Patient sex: F
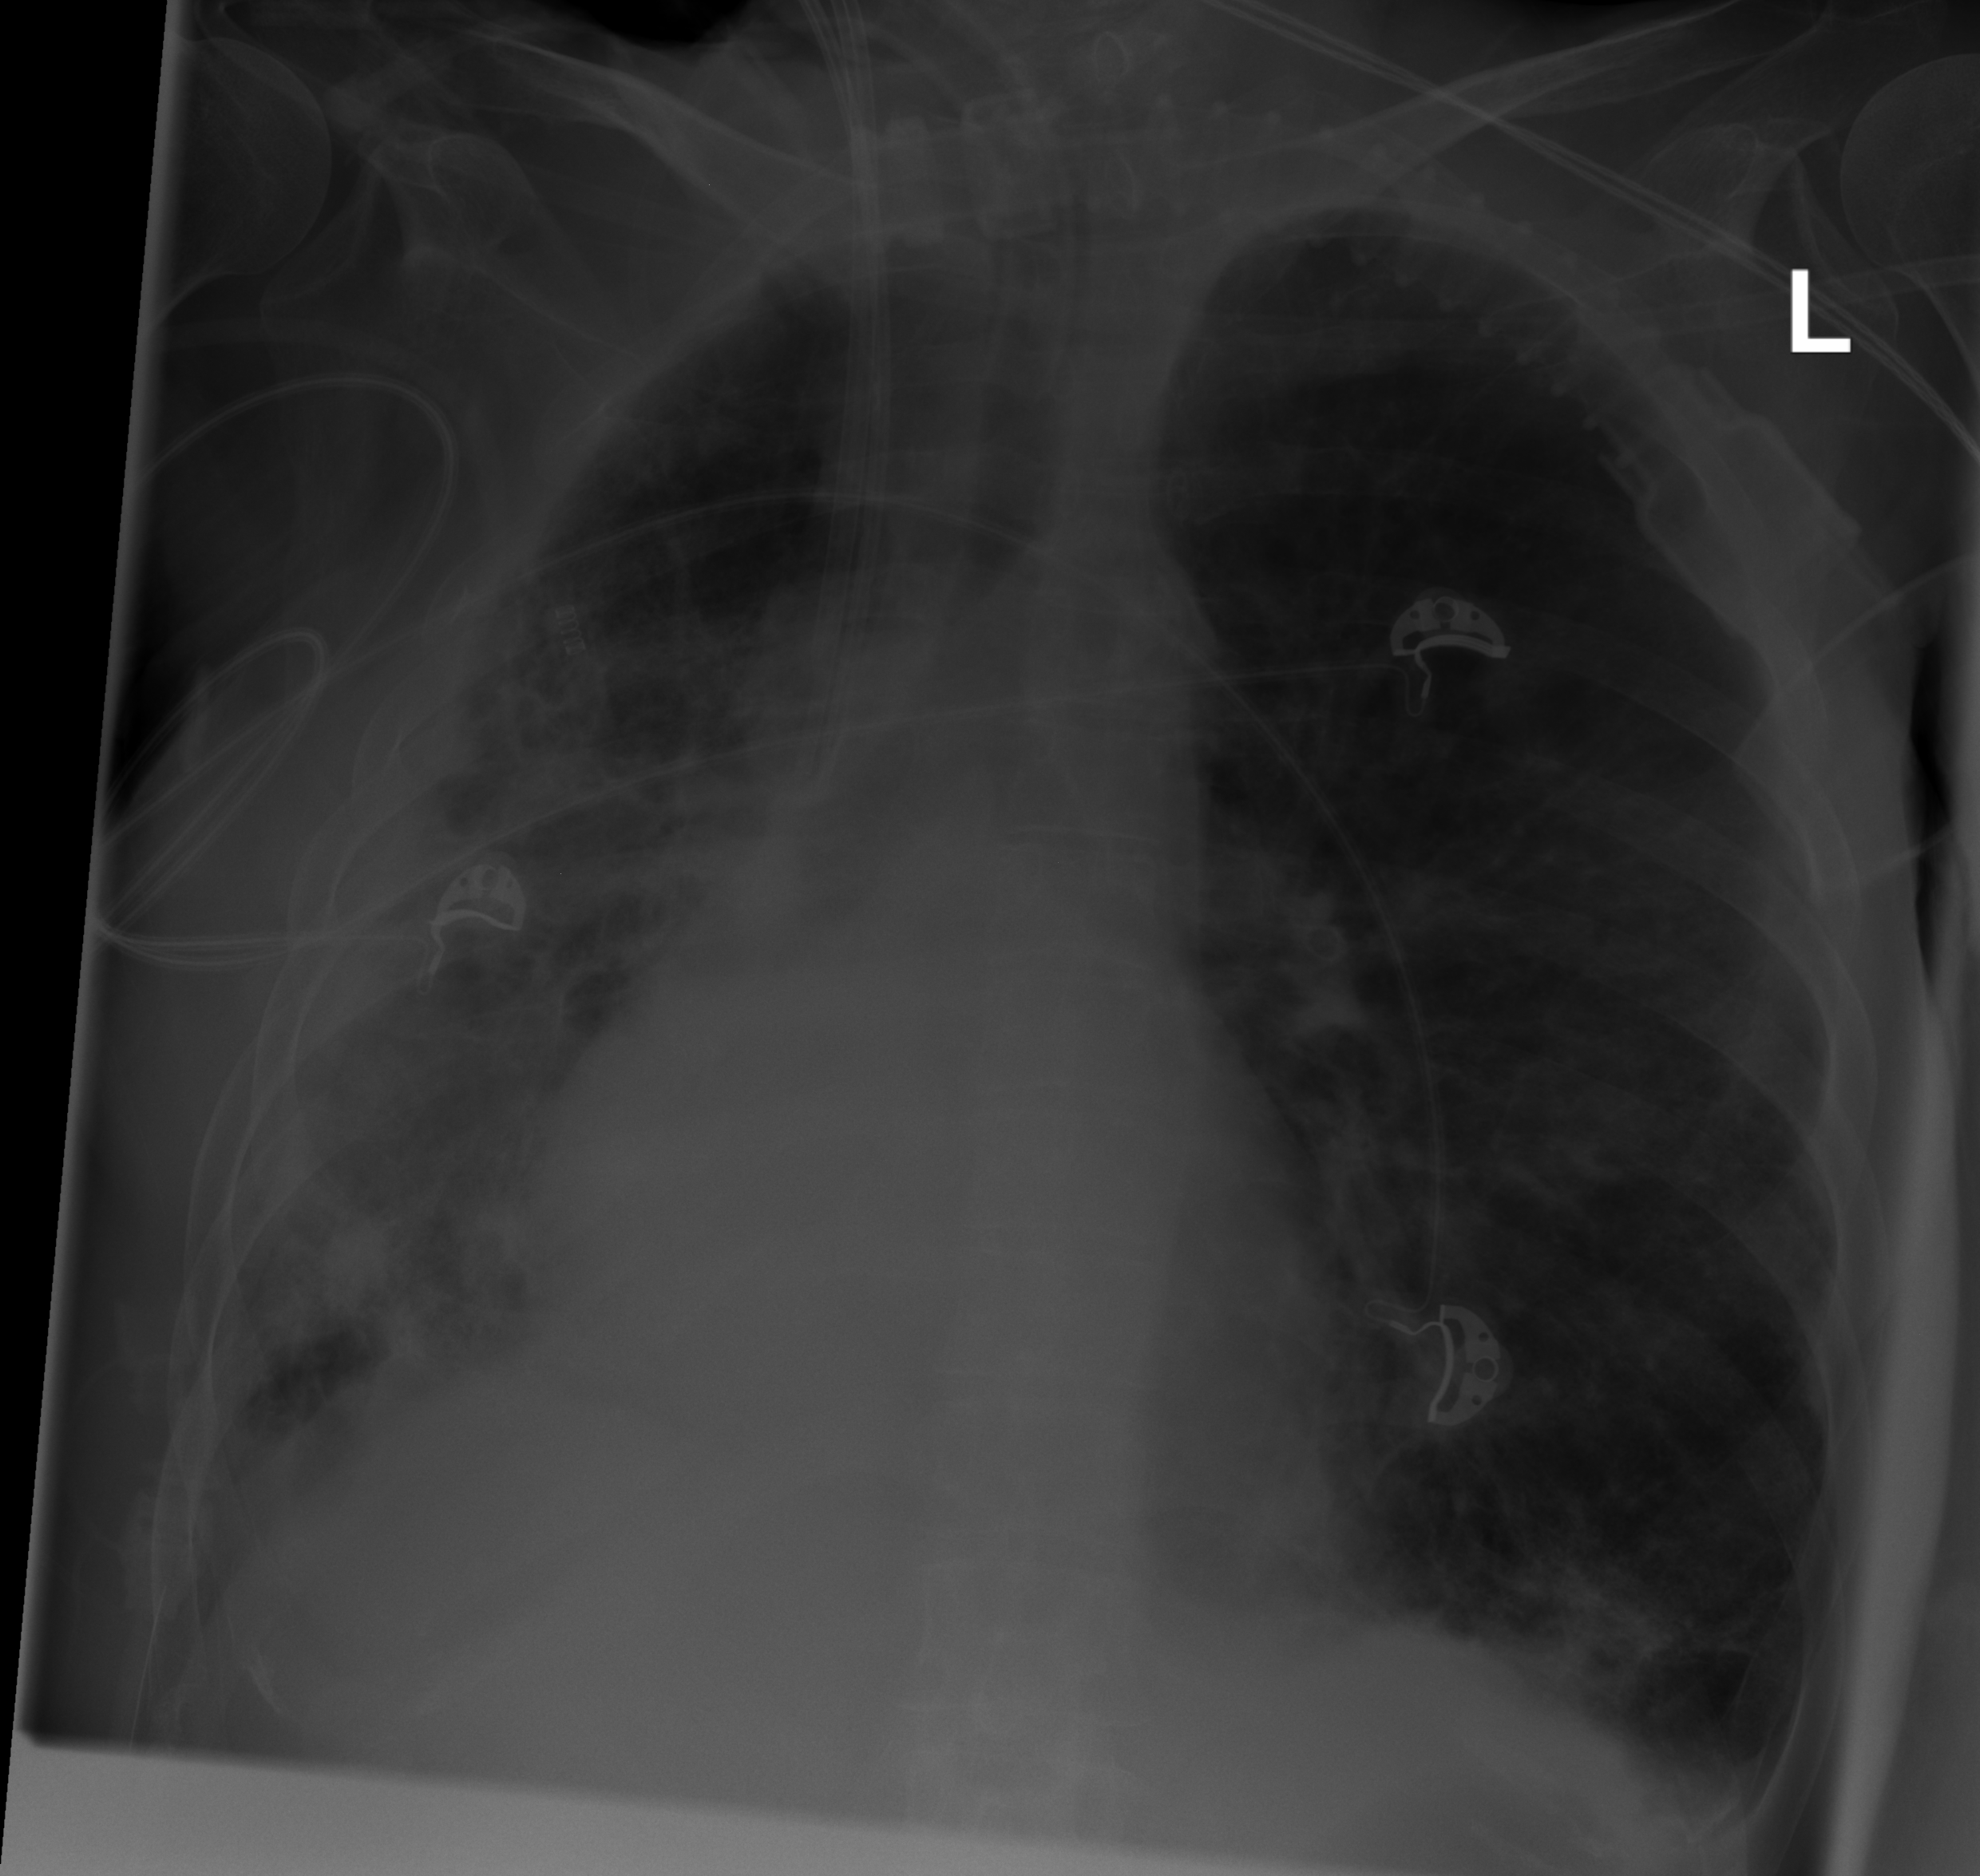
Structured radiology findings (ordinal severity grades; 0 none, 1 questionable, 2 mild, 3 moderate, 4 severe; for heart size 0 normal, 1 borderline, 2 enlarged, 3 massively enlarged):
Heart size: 2
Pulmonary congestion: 0
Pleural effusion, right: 0
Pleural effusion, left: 1
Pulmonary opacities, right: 3
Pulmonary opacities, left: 2
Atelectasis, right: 3
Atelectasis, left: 0